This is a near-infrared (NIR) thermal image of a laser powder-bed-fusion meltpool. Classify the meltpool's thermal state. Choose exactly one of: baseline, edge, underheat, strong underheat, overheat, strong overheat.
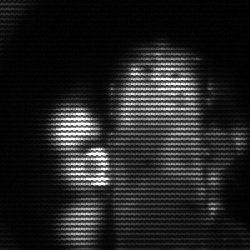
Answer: strong underheat